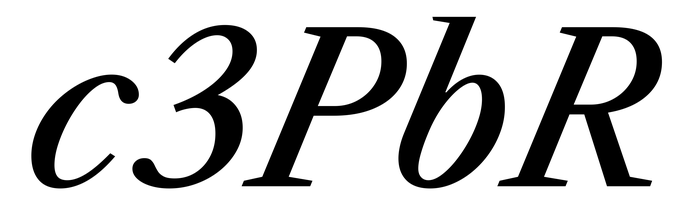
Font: LibreCaslonText-Italic_Medium_Italic